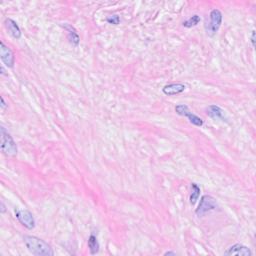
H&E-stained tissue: Breast